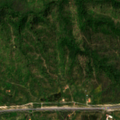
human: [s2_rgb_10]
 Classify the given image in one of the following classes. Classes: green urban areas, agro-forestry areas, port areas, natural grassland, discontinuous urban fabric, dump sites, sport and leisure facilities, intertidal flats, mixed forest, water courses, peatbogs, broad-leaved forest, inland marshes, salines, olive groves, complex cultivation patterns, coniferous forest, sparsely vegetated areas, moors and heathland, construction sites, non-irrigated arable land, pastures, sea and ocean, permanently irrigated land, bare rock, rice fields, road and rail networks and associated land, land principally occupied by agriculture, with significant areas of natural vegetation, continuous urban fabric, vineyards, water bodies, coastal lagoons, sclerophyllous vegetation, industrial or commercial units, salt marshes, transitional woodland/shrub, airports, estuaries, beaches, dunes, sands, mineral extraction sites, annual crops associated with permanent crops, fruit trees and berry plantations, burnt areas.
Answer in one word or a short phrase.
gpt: continuous urban fabric